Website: bh-photo
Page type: billing-address
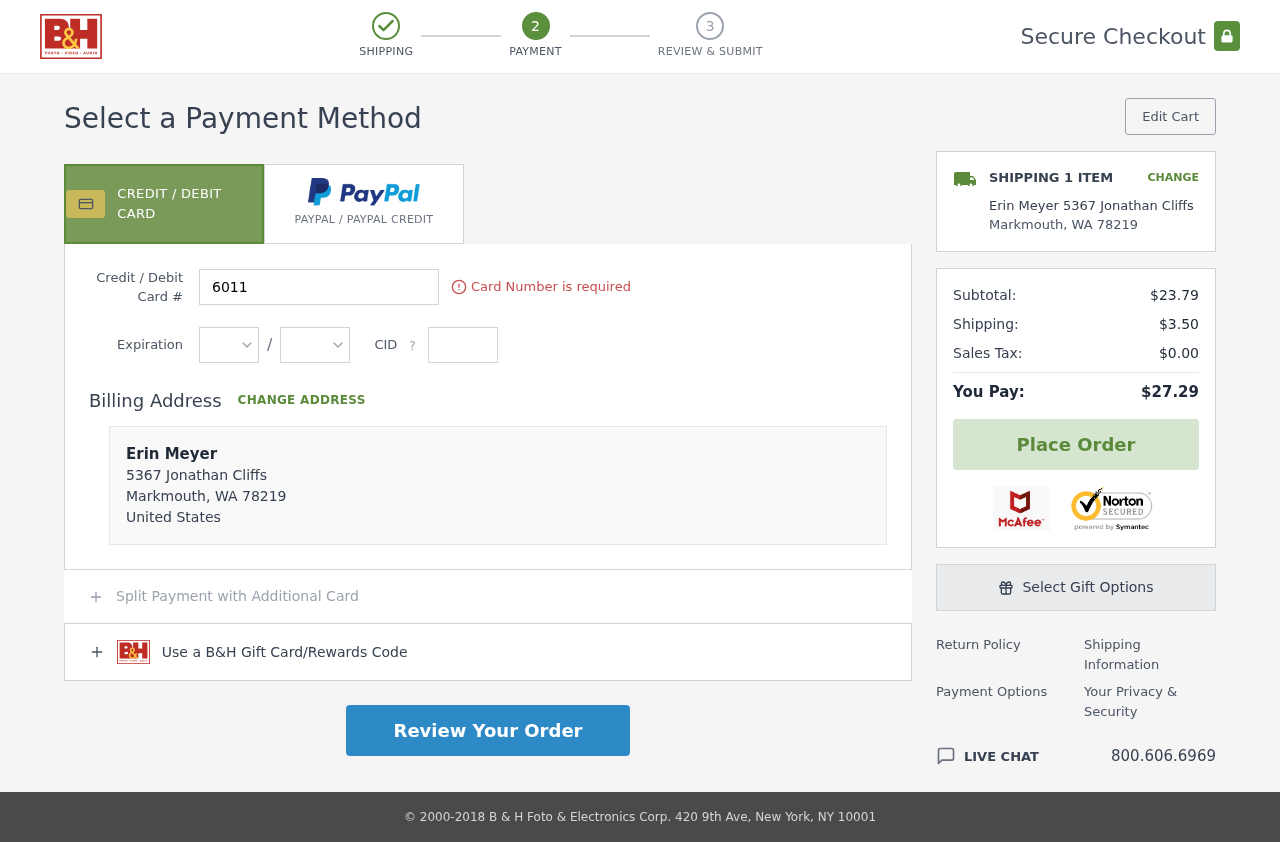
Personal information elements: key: PII_CARD_CVV
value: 354
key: PII_CARD_EXPIRY_MONTH
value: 01
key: PII_CARD_EXPIRY_YEAR
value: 29
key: PII_CARD_NUMBER
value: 6011 2289 5163 3073
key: PII_CITY
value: Markmouth
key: PII_COUNTRY
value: United States
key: PII_FULLNAME
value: Erin Meyer
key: PII_FULLNAME2
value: Erin Meyer
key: PII_POSTCODE
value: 78219
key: PII_STATE_ABBR
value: WA
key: PII_STREET
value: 5367 Jonathan Cliffs
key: PII_POSTCODE_FULL
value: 78219
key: PII_POSTCODE_NUMERIC
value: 78219
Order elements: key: ORDER_NUM_ITEMS
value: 1
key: ORDER_SUBTOTAL
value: $23.79
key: ORDER_SHIPPING_COST
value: $3.50
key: ORDER_TAX
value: $0.00
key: ORDER_TOTAL
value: $27.29